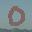
Label: 0